Question: In <URL>, the instructions say to "Click on the Metadata page" and enter your sshKeys. Where is this metadata page?

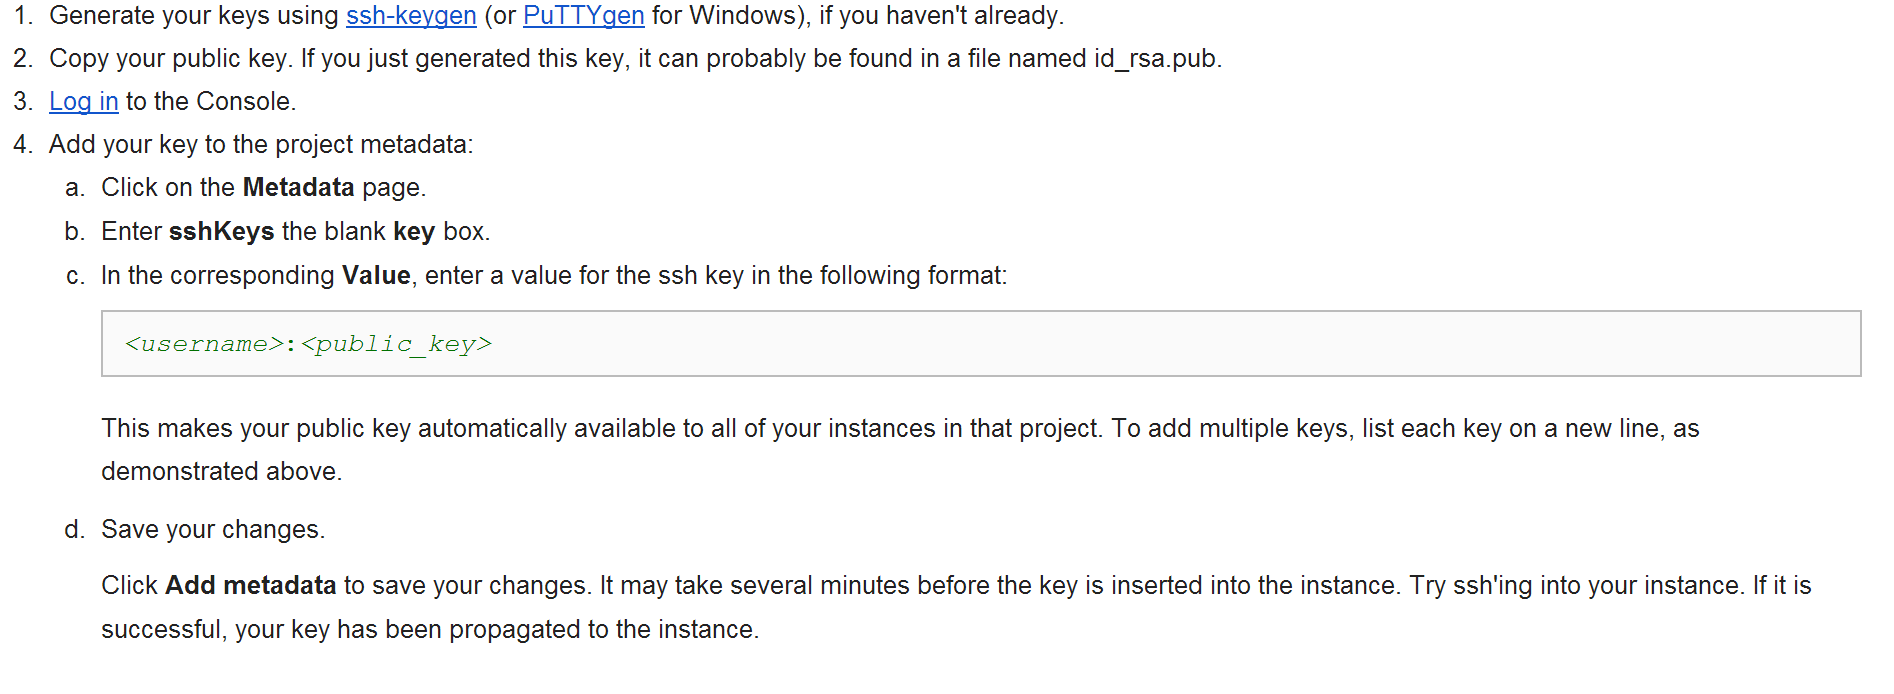
Answer: 1. Go to the Google Developers Console (https://console.developers.google.com).
2. Click on your project.
3. Click on Compute Engine on the left menu.
4. Click on Metadata, which is the 6th item down on the expanded menu beneath where you clicked on Compute Engine.